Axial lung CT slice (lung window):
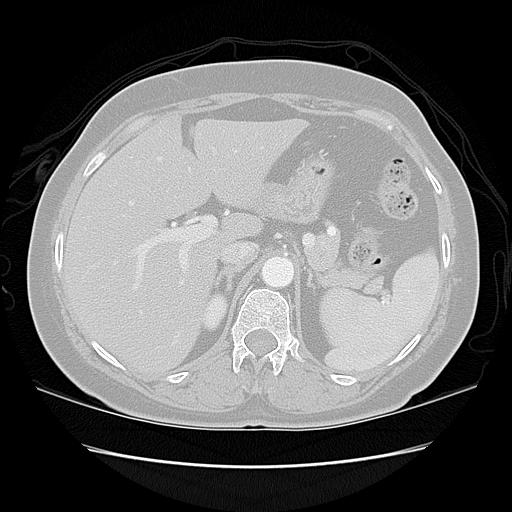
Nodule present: no